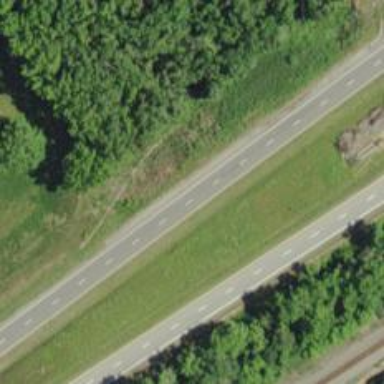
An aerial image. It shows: This image shows trunk highway that functions as expressway.